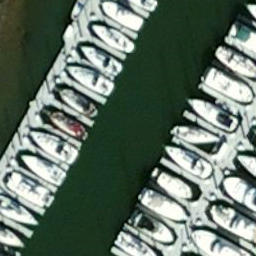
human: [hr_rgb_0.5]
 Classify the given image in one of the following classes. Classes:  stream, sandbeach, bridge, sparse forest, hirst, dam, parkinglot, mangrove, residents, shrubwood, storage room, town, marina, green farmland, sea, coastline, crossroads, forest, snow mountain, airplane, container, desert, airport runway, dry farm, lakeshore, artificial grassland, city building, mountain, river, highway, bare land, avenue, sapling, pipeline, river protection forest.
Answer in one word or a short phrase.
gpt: marina